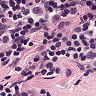
Metastatic tissue present: no